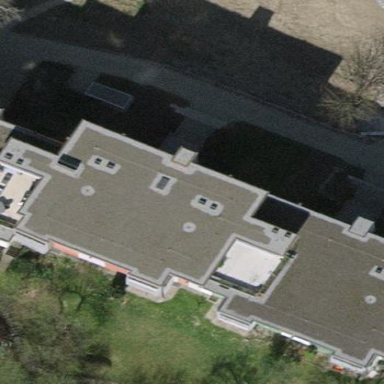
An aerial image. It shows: Image showing building with apartments.